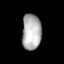
Tissue: lung
Cell type: Endothelial cells
Senescence score: 0.5712
Nuclear area (px): 670
Mean DAPI intensity: 177.216